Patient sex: F
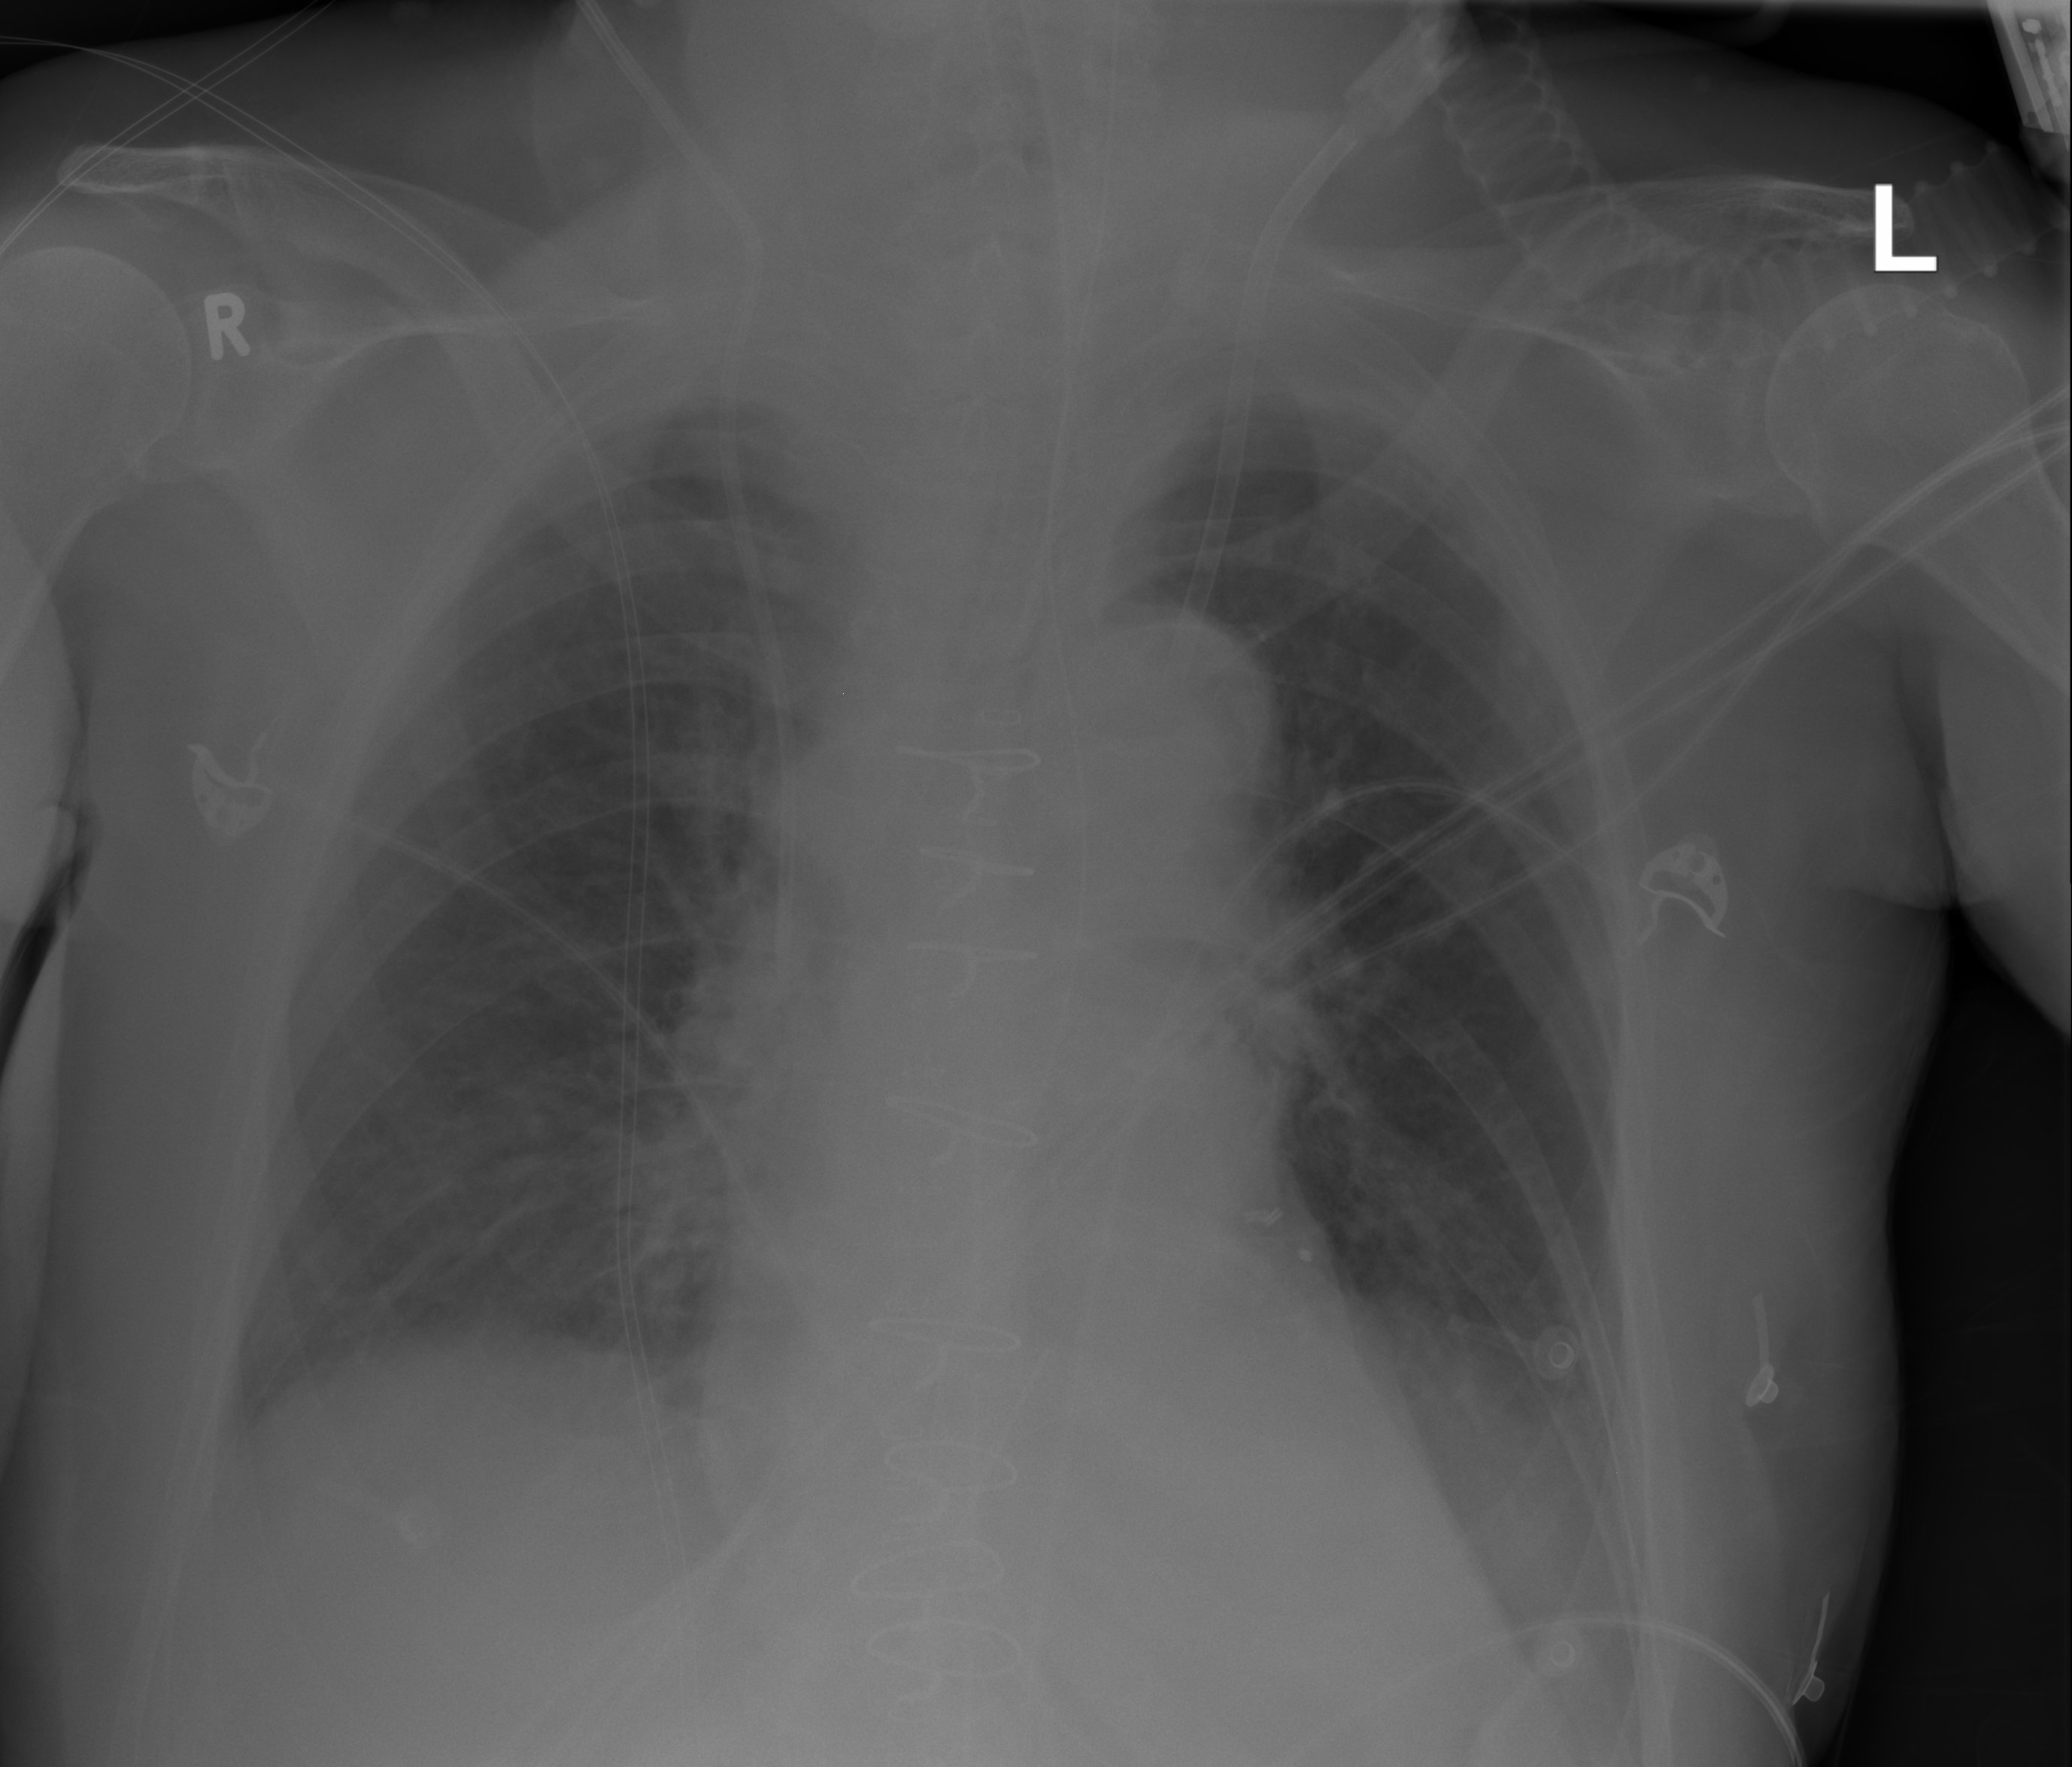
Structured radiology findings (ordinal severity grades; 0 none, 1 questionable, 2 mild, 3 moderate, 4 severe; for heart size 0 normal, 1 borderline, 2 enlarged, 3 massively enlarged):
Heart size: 0
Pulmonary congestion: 2
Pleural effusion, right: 0
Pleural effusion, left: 0
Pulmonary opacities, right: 0
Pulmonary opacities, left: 0
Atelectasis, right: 0
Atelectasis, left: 0